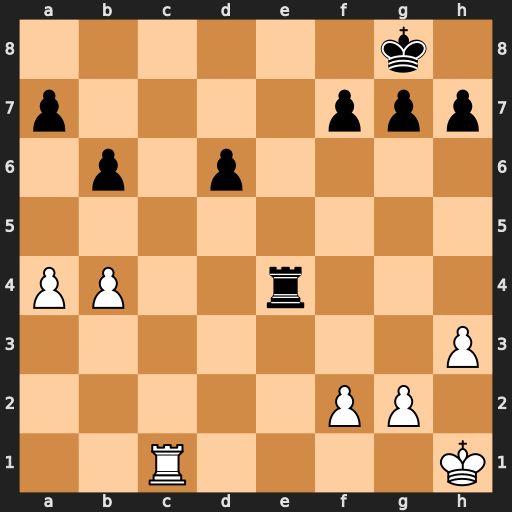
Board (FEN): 6k1/p4ppp/1p1p4/8/PP2r3/7P/5PP1/2R4K
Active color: w
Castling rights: -
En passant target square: -
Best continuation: Rc8+ Re8 Rxe8#